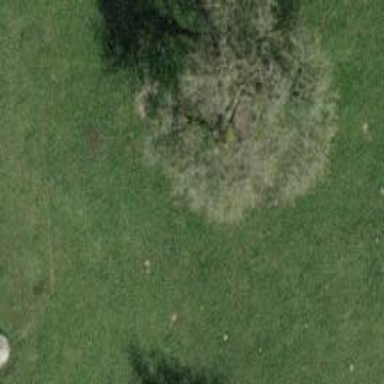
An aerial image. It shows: Deciduous broadleaved tree.